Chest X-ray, PA view. Patient: 42 years old, sex M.
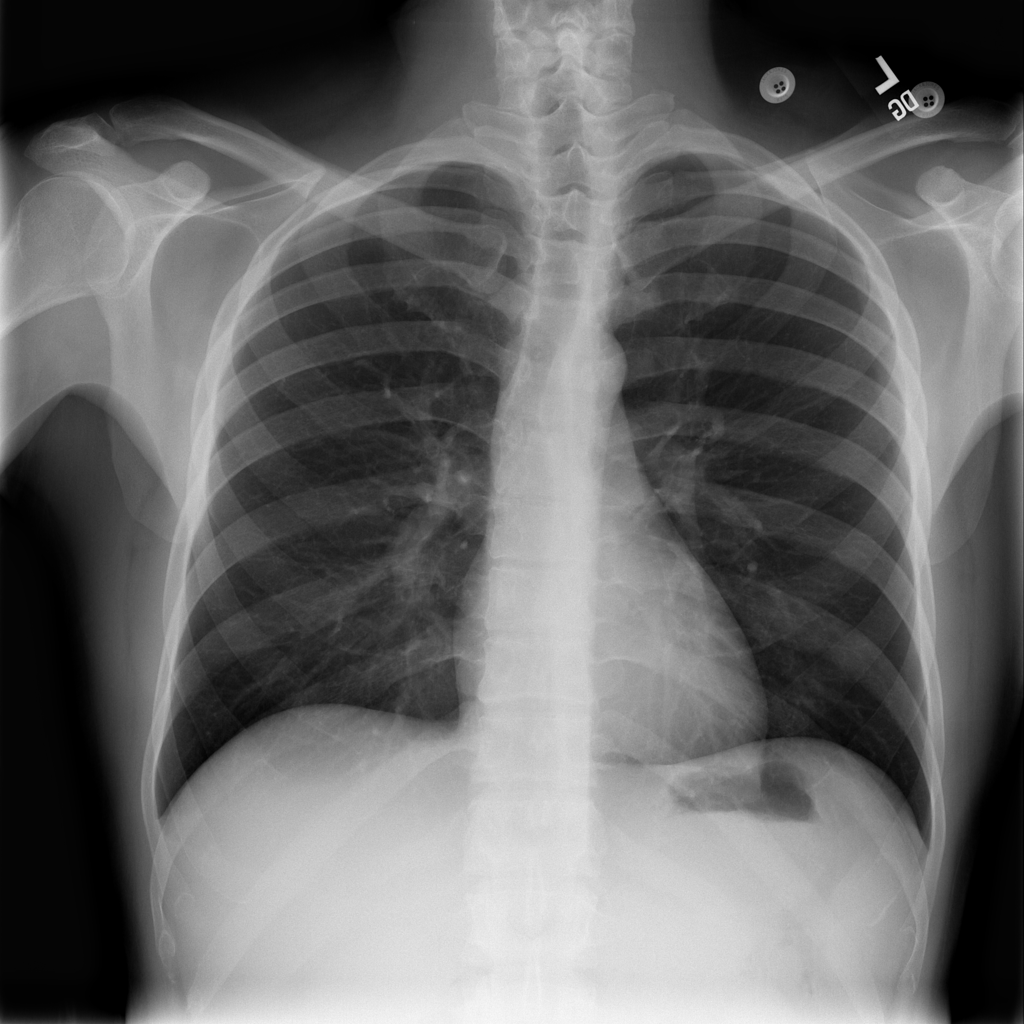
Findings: No Finding